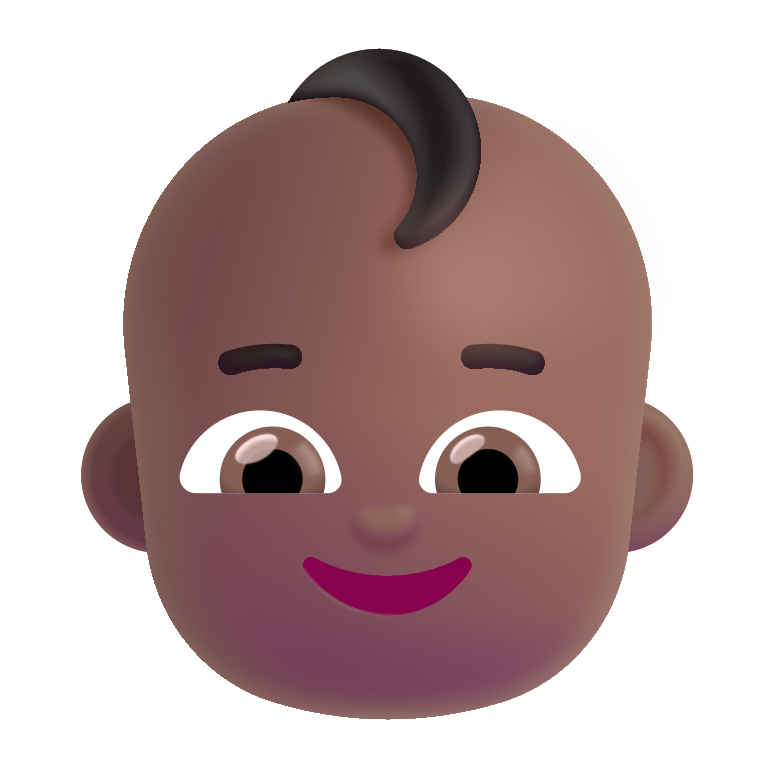
baby color  dark